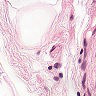
Metastatic tissue present: no